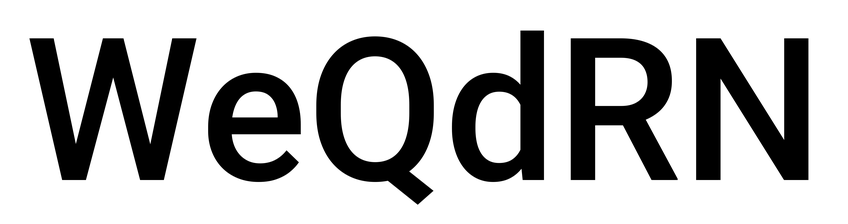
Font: Roboto_Medium